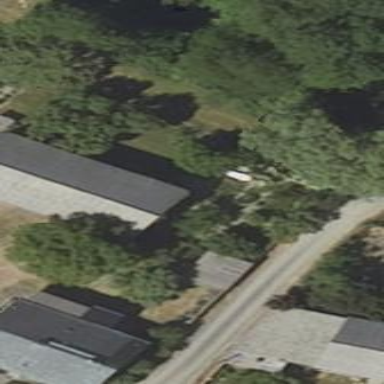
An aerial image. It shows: Shed.